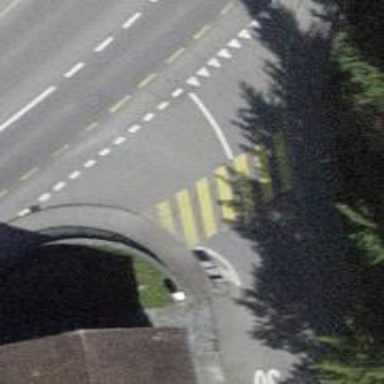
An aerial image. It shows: Uncontrolled zebra crossing with yellow markings on the road.